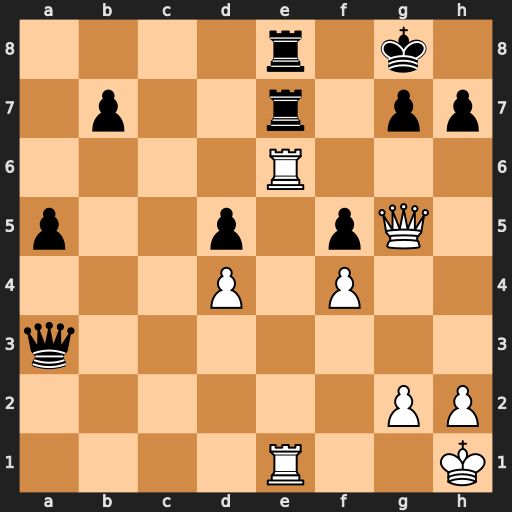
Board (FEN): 4r1k1/1p2r1pp/4R3/p2p1pQ1/3P1P2/q7/6PP/4R2K
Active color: w
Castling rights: -
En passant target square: -
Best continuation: Rxe7 Rxe7 Qxe7 Qxe7 Rxe7